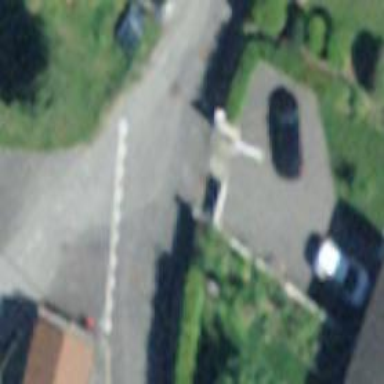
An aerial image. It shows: Gate.